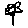
Label: flower